Question: I'm adding current controller's view into container view. First view's rect is original design rect (320x568), then it's changed to container view frame (320x386). Auto-layout is checked for the controller and xib contains button in vertical-center of the view (blue dash horizontal line in the vertical-center of the view in IB). But after changing of view height (386 instead of 568) button is not in the new center.
How can i force ios to apply constraints?
changing controller:
'''
- (void)switchToSection: (NSInteger)selectedIndex {
[self.indexLabel setText: [[NSString alloc] initWithFormat:@"selected segment #%d", selectedIndex]];
[self.indexLabel sizeToFit];
self.indexLabel.center = CGPointMake(self.view.center.x, self.indexLabel.center.y);
UIViewController *oldViewController =
_currentSelectedIndex != UISegmentedControlNoSegment
? self.controllers[_currentSelectedIndex]
: NULL;
UIViewController *newViewController = self.controllers[selectedIndex];
_currentSelectedIndex = selectedIndex;
if (oldViewController != NULL)
[self finishTransitionToOldViewController:oldViewController];
[self willTransitionToViewController:newViewController]; // settings view.height = container.height
[self.containerView addSubview:newViewController.view];
[self didTransitionToViewController:newViewController];
}
'''
creating view by controller:
'''
- (void)viewDidLoad
{
[super viewDidLoad];
CGRect viewRect = self.view.frame; // created originally viewRect CGRect origin=(x=0, y=0) size=(width=320, height=568)
}
'''
applying container's rect to child view:
'''
- (void)willTransitionToViewController:(UIViewController *)viewController
{
CGRect childRect = self.containerView.bounds;
viewController.view.autoresizingMask = UIViewAutoresizingFlexibleWidth | UIViewAutoresizingFlexibleHeight;
viewController.view.frame = childRect; // expect iOS to apply constraints
[viewController.view setNeedsUpdateConstraints]; // no luck
[viewController.view layoutIfNeeded]; // no luck
}
'''

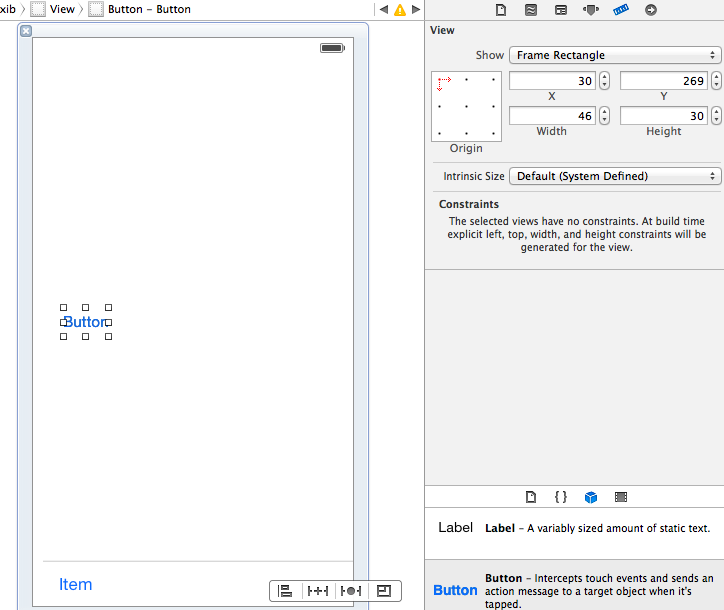
Answer: The first rule of using Auto Layout is that you can never use 'someView.frame = blah;'.
You can inspect the frame but you can never set the frame.
Your code is a bit confusing. You say you're using AutoLayout but none of the code you have shown is using Auto Layout.
Just to be clear. Using 'autoresizingMask' is not using AutoLayout.
As a guess I'd saying that you have ticked "use Auto Layout" but you haven't actually added any constraints.
Can you show a screen shot of your storyboard with the constraints you have added.
Ok, I was right.
First off, the blue lines that appear when you drag a view around are not constraints. They are guidelines to help you place things on the screen.
In auto layout you don't define the frame of a view using 'CGRectMake(...)' instead you add constraints to the view so that its frame can be inferred... '10 points from the left of the screen' or 'button A is 15 points below the bottom of image view B' or 'Label X is vertically centred in view Y'.
However, there is a lot more to it than that.
I'd suggest going and starting at the beginning with a tutorial about the very basics of auto layout.
One of my favourite places is <URL>.